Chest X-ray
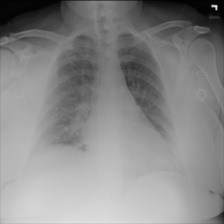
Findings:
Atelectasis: negative
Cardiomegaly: negative
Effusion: negative
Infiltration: negative
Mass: negative
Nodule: negative
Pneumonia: negative
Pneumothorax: negative
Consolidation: negative
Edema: negative
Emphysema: negative
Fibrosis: negative
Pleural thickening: negative
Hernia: negative